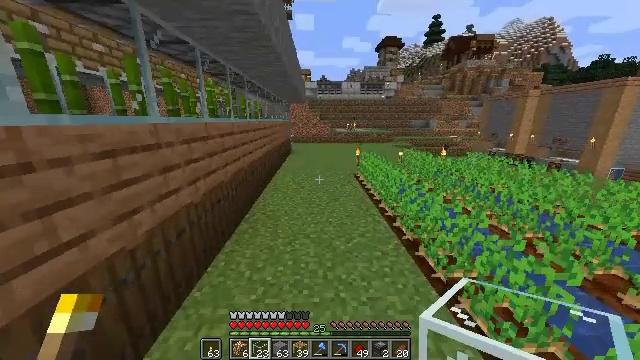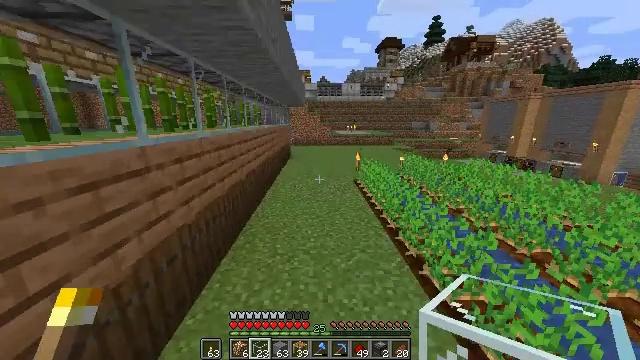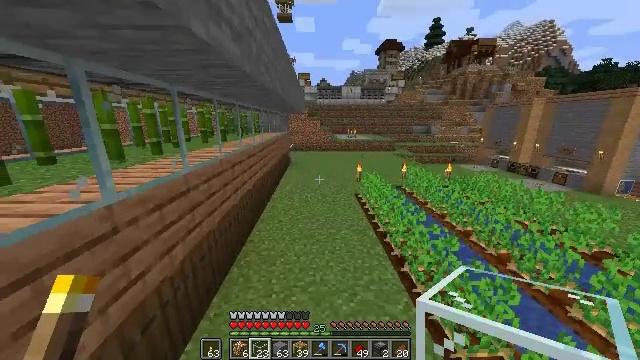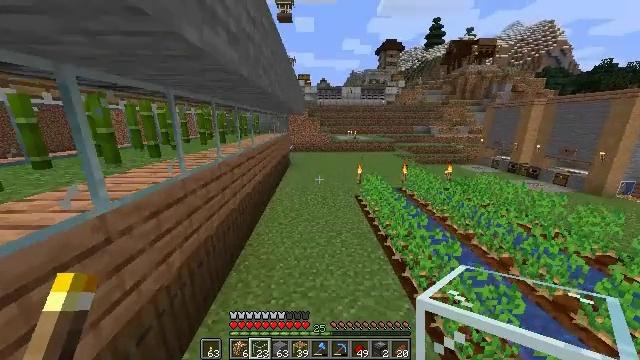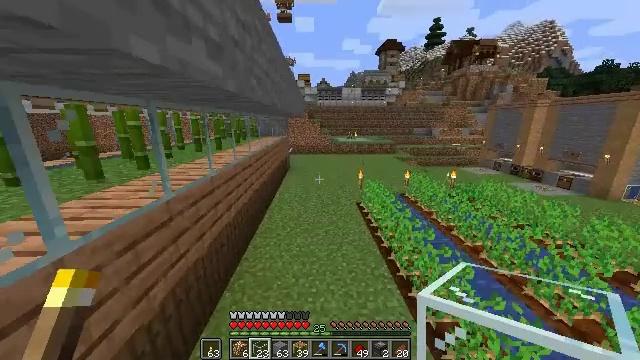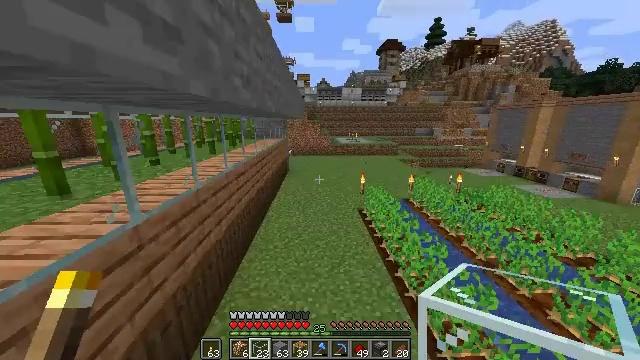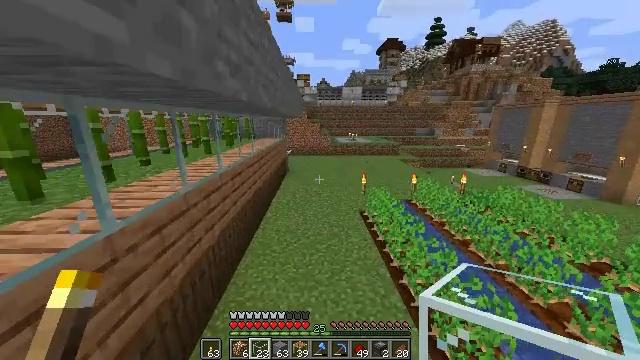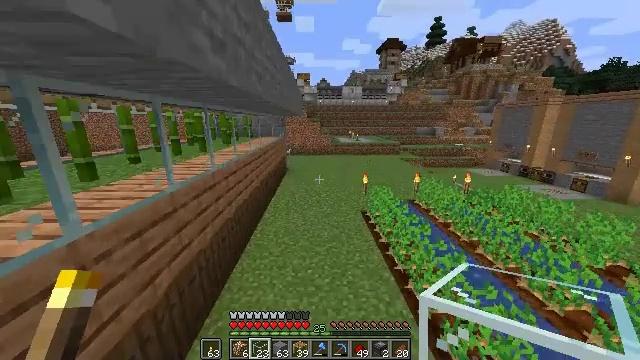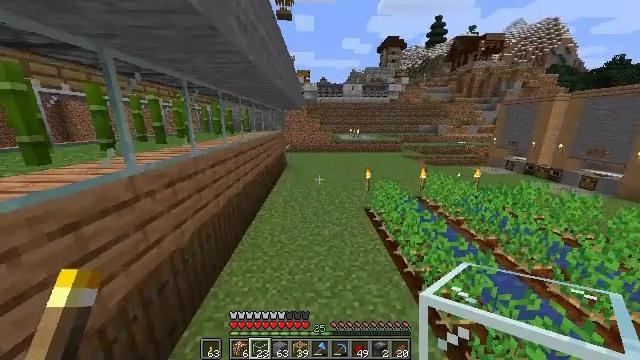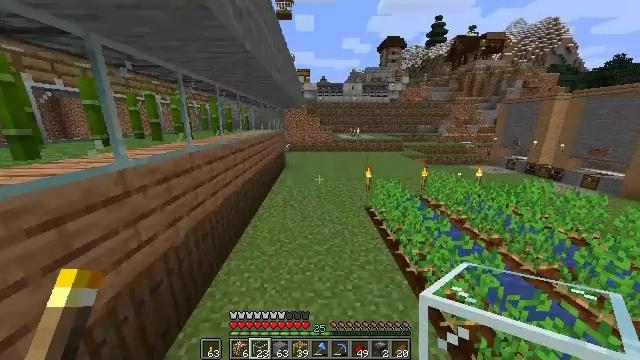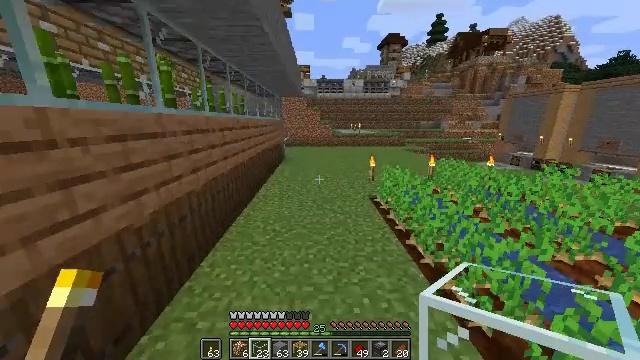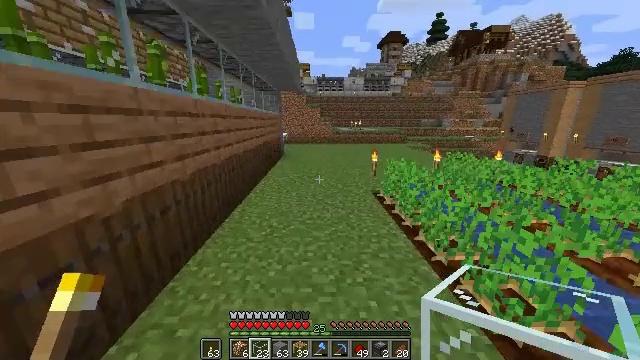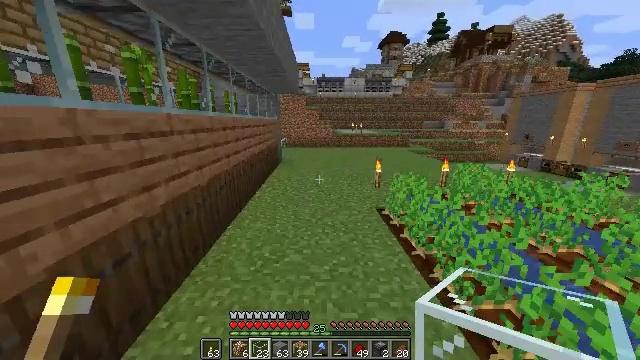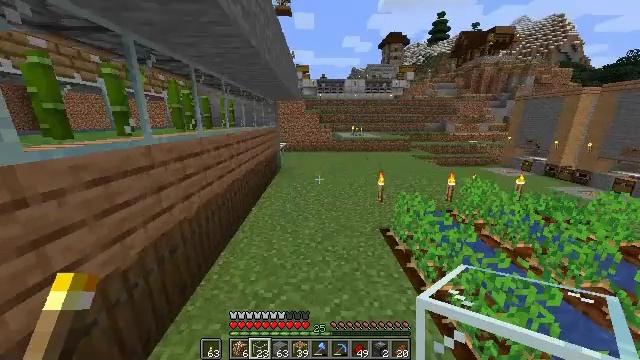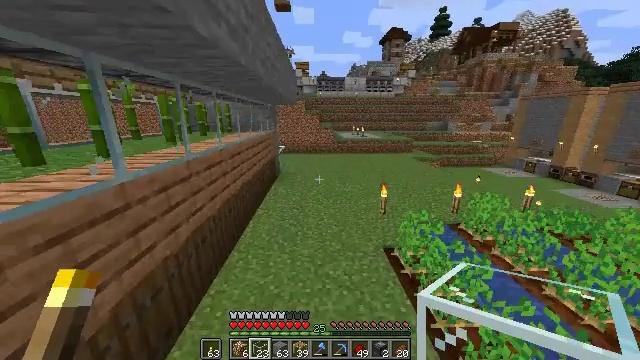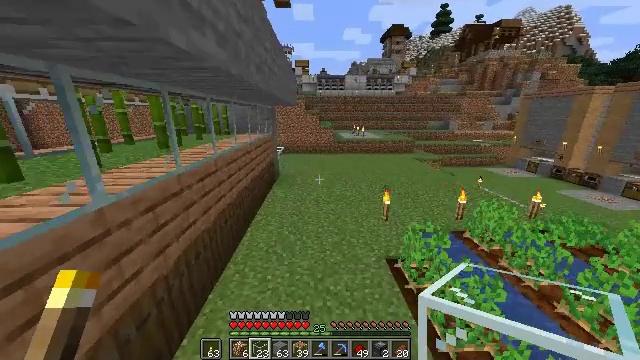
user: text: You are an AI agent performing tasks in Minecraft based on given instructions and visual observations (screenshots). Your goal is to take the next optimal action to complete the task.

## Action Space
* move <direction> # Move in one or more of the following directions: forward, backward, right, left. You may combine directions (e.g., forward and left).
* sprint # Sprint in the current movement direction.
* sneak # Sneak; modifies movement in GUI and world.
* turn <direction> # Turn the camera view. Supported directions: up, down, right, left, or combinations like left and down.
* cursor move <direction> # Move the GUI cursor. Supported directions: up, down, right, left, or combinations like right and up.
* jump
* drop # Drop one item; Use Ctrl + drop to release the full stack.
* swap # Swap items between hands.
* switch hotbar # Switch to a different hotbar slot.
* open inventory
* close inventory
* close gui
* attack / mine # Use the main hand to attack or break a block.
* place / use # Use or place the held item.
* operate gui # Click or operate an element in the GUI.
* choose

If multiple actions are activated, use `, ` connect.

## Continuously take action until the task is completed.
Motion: motion action
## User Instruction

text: Make a dropper using cobblestones and redstone in the crafting table.
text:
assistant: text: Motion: move forward, jump
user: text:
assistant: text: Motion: move forward, jump
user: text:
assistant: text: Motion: move forward, jump
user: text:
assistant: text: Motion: move forward, jump
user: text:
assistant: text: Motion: move forward, jump
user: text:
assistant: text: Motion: move forward, jump
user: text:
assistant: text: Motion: move forward, jump
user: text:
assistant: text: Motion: move forward, jump
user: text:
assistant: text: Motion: move forward, jump
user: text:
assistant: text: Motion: move forward, jump
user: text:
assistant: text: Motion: move forward, jump
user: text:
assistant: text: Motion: move forward, sprint, jump
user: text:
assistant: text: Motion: move forward, sprint, jump
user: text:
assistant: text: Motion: move forward, sprint, jump
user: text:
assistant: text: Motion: move forward, sprint, jump
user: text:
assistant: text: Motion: move forward, jump
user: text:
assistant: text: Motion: move forward, jump
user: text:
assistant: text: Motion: move forward, jump
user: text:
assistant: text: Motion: move forward, jump
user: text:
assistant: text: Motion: move forward, jump
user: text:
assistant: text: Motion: move forward, jump
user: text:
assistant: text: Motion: move forward, jump
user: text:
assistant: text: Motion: move forward, sprint, jump
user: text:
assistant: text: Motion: move forward, sprint, jump
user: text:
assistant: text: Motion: move forward, sprint, jump
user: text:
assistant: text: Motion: move forward, sprint, jump
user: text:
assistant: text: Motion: move forward, turn right, jump
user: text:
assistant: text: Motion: move forward, turn right, jump
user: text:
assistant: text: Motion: move forward, turn right, jump
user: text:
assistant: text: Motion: move forward, turn right, jump